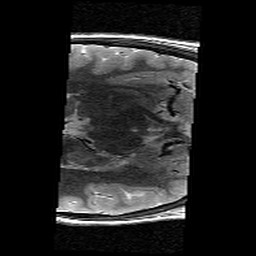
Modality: T2w
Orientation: axial
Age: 10
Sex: female
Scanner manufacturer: siemens
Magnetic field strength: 3 T
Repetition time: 9.23 s
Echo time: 0.067 s